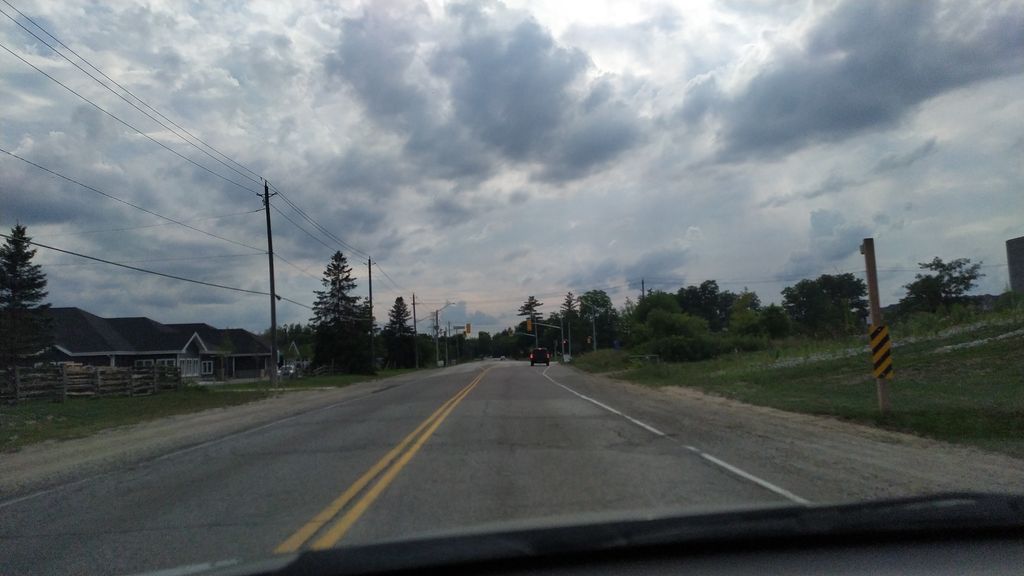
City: kitchener-waterloo